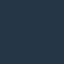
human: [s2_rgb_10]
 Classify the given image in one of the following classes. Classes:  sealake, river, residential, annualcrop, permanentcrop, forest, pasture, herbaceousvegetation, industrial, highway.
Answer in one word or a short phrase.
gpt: SeaLake